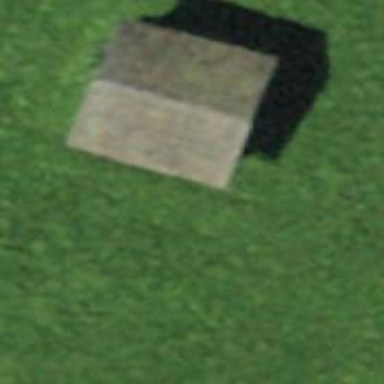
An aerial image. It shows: Bench for seating.